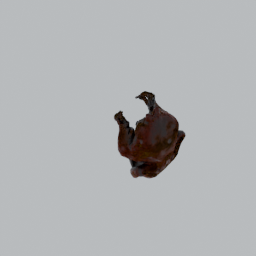
Label: nature